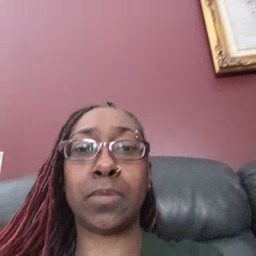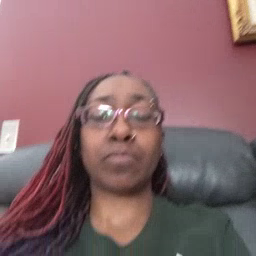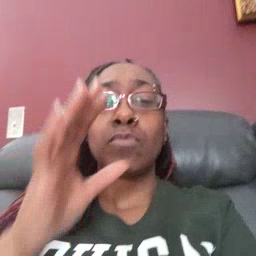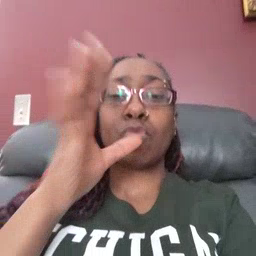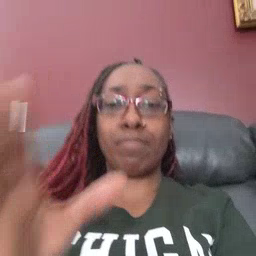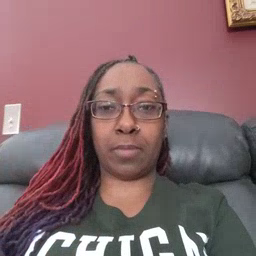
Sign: grandma